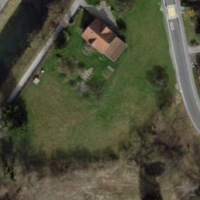
EUNIS habitat code: 24
Species observed at this site:
Equisetum arvense
Colchicum autumnale
Achillea millefolium
Cichorium intybus
Lactuca perennis